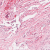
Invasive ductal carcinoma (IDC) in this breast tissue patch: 1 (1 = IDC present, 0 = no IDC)